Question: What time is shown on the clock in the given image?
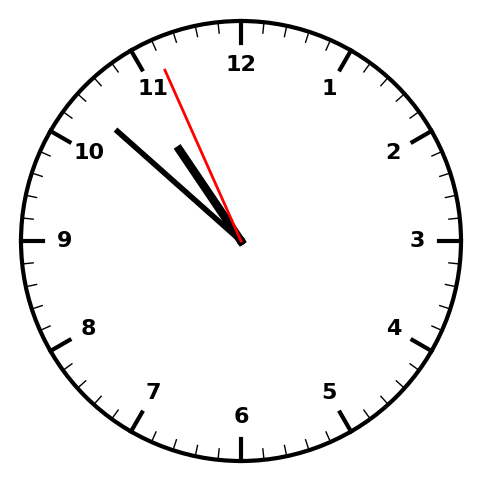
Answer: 10:51:56